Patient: sex F, age 34
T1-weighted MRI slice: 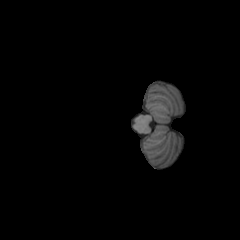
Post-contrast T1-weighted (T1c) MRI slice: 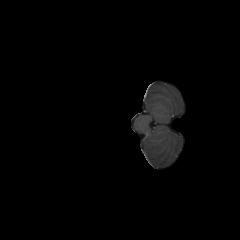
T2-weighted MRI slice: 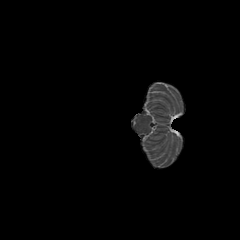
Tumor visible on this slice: no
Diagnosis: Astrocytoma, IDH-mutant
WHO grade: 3